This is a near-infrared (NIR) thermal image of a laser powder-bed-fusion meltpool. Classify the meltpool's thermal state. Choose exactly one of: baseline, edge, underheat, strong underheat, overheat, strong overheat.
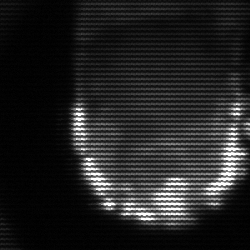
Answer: baseline